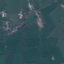
Land use / land cover class: Pasture